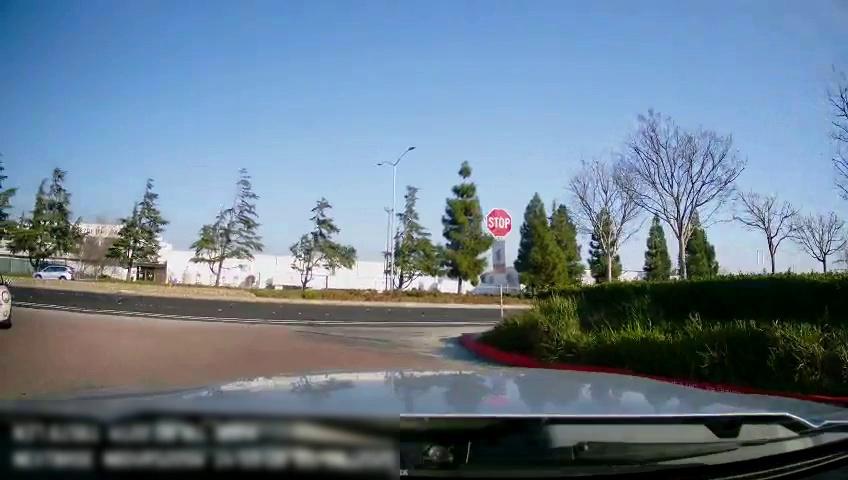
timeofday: Day
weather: Sunny
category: Drivable Space
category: Vehicles | SUV
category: Vehicles | Car
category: Lanes | Alternate Lane
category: Lanes | Current Lane
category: Traffic | Signs
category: Traffic | Signs